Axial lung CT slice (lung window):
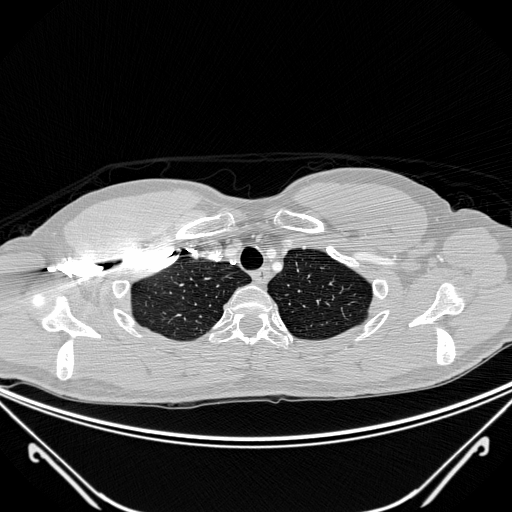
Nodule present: no